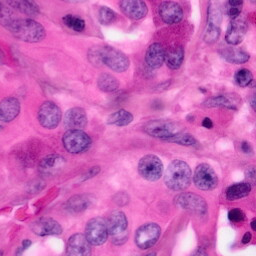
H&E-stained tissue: Pancreatic